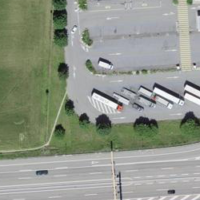
EUNIS habitat code: 57
Species observed at this site:
Polyommatus icarus
Roeseliana roeselii